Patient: sex M, age 74
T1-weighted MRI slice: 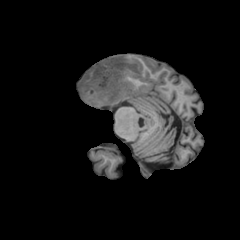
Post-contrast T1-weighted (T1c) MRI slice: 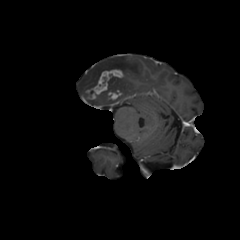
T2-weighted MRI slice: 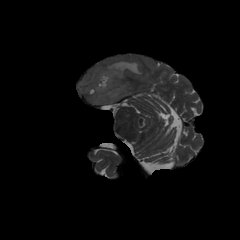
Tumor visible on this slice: yes
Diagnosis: Glioblastoma, IDH-wildtype
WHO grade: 4